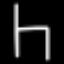
Label: chair